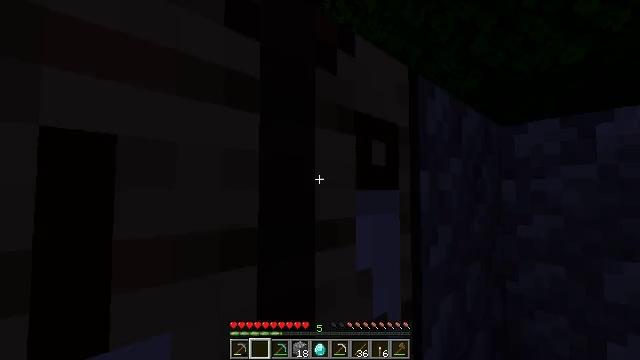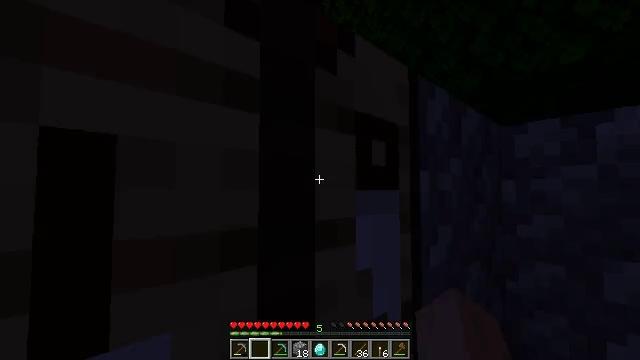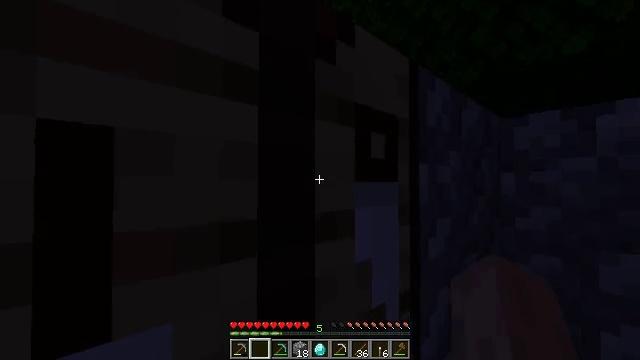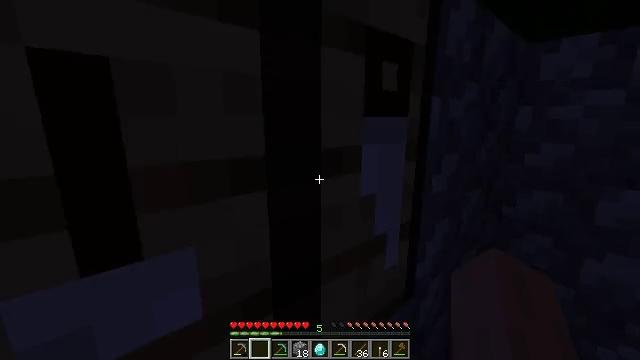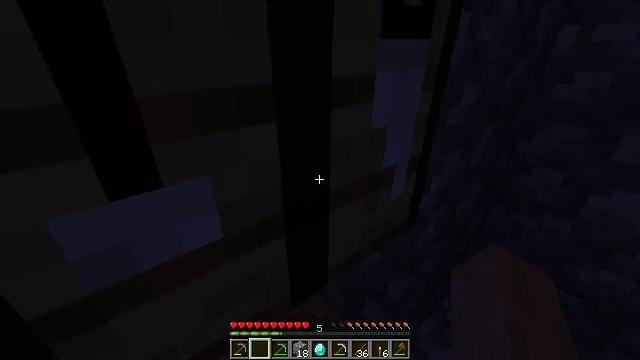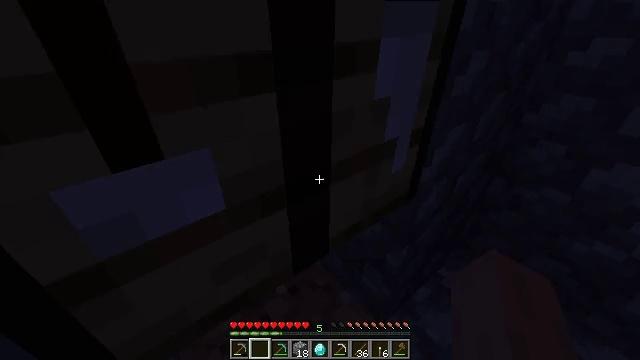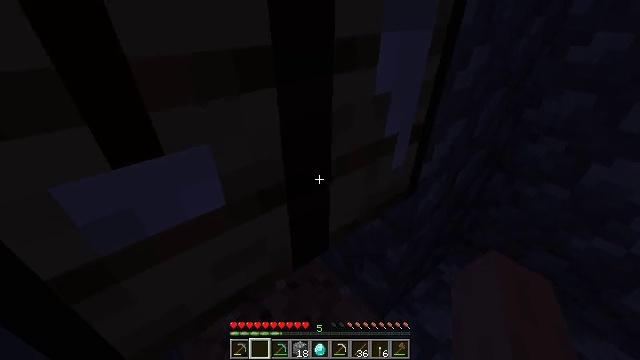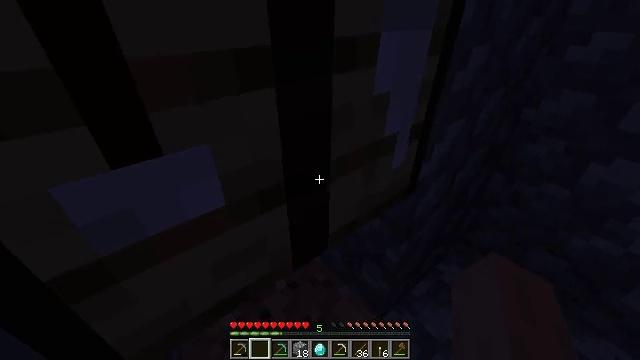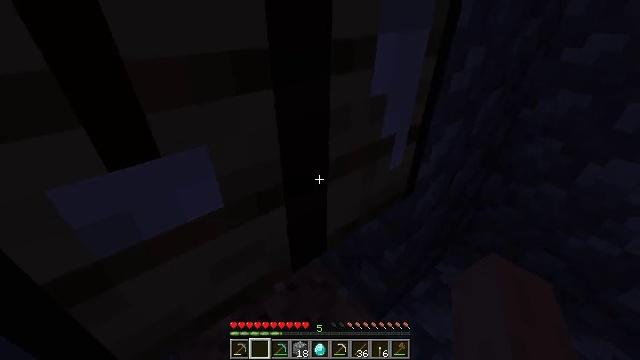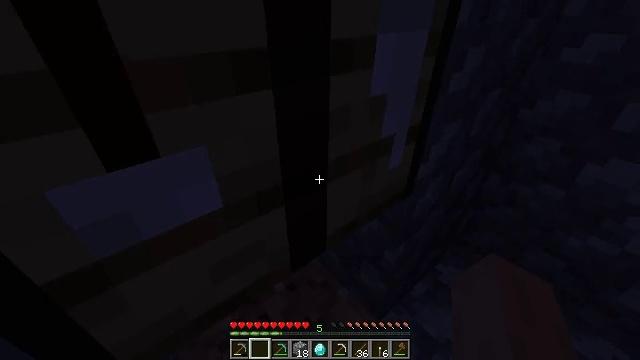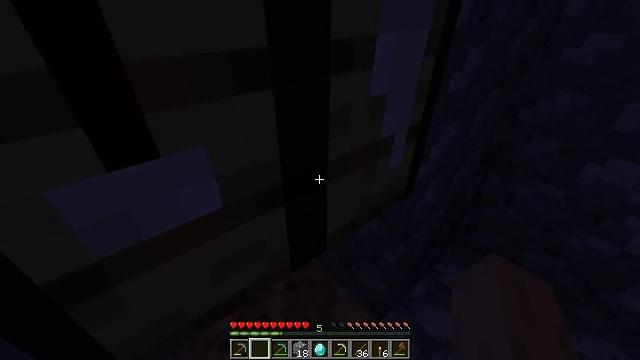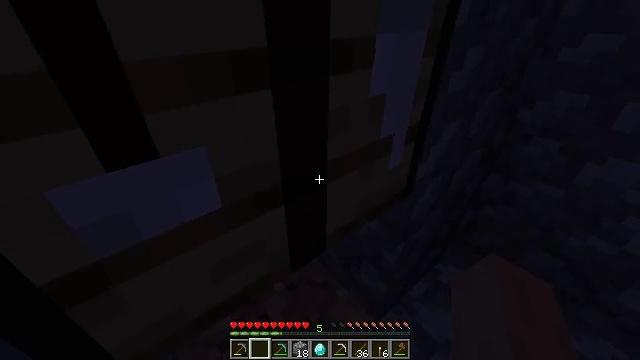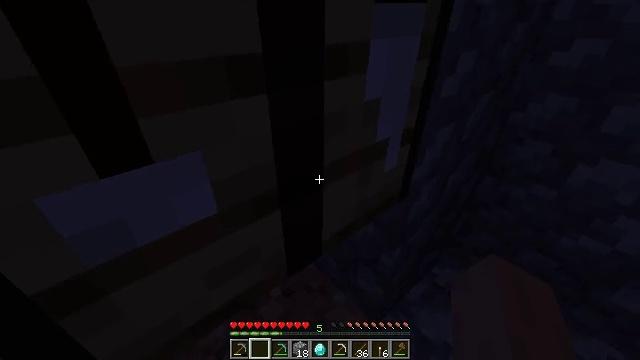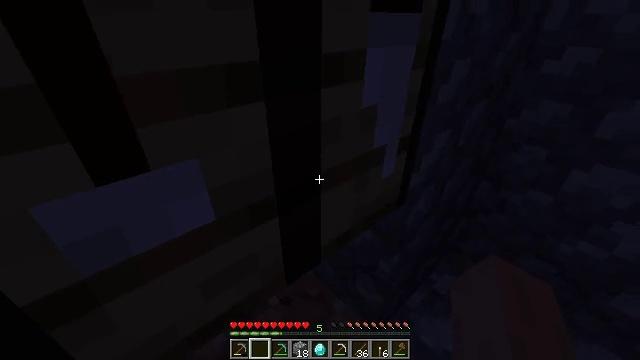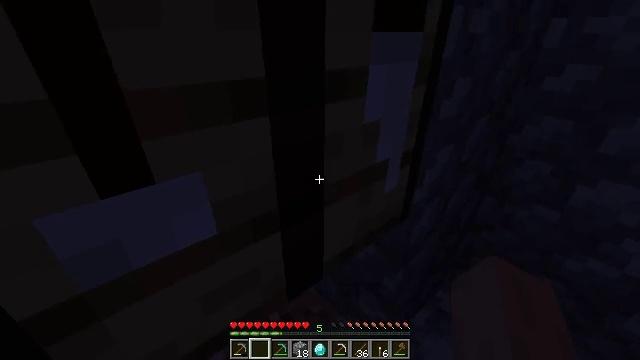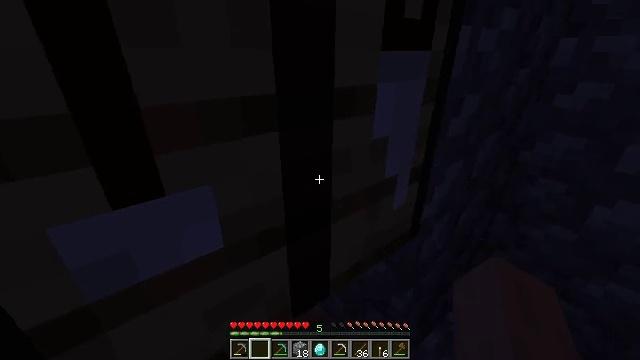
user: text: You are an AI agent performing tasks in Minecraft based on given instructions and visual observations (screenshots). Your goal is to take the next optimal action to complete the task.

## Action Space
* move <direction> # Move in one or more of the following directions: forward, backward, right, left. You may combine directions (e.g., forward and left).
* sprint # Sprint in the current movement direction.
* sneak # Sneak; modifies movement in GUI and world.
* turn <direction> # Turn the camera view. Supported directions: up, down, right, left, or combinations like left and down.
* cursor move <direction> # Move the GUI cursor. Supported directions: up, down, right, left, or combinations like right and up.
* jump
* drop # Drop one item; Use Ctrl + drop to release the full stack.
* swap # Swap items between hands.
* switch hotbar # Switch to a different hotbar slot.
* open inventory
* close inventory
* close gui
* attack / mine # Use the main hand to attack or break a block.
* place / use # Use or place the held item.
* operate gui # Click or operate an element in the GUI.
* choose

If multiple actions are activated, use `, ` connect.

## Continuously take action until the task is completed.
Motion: motion action
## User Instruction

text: Attack the crafting table to break it.
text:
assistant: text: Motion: no_op
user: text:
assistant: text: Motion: turn down
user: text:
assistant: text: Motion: turn left and down
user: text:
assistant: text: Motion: turn left and down
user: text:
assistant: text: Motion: turn down
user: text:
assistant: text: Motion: no_op
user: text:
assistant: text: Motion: no_op
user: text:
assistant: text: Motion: no_op
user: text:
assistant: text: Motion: no_op
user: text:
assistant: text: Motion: no_op
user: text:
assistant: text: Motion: no_op
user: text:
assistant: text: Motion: turn right
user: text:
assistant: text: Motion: turn up
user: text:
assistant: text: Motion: turn up
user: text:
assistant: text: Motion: turn left and up
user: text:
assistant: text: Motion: turn left and up
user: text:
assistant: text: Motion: turn left and up
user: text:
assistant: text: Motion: turn left and up
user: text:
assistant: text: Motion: turn up
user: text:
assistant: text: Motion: no_op
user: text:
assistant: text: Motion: no_op
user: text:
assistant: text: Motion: no_op
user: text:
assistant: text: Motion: no_op
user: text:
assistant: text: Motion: no_op
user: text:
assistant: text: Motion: no_op
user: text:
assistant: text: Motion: no_op
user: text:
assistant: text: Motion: no_op
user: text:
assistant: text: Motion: no_op
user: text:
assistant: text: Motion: no_op
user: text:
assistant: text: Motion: no_op